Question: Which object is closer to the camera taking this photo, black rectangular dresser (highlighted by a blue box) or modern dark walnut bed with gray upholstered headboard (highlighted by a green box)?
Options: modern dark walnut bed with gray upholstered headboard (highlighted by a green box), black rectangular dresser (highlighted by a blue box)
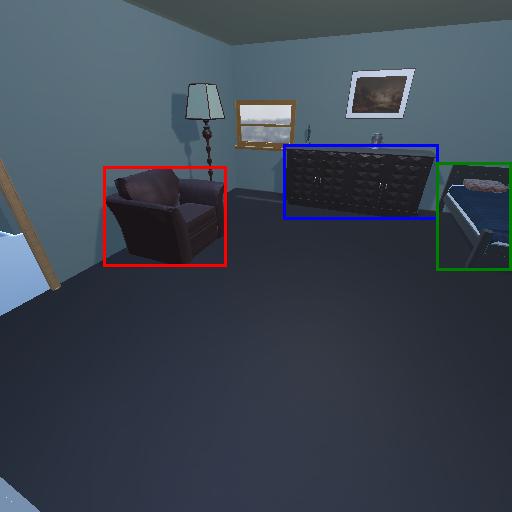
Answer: modern dark walnut bed with gray upholstered headboard (highlighted by a green box)